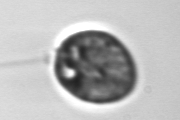
Label: Prorocentrum